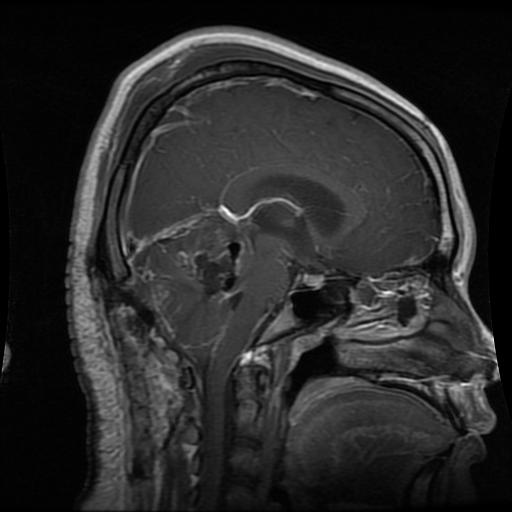
Label: glioma